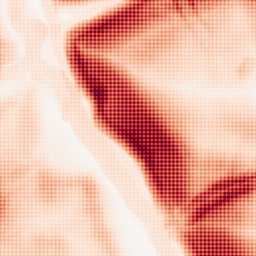
Category: morphological
Decomposition family: morphological_gradient
Decomposition parameters: size: 15
shape: square
Upsampling method: sinc_hamming
Upsampling parameters: scale: 8
kernel_size: 8
Upsampling scale: 8